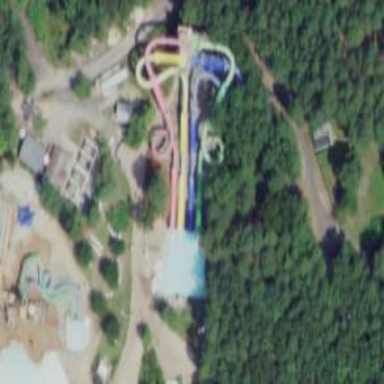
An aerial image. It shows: Water slide attraction.